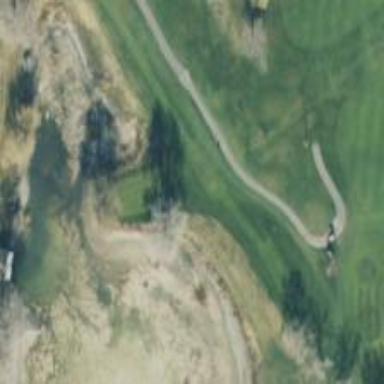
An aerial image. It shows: Path designated for golf carts.